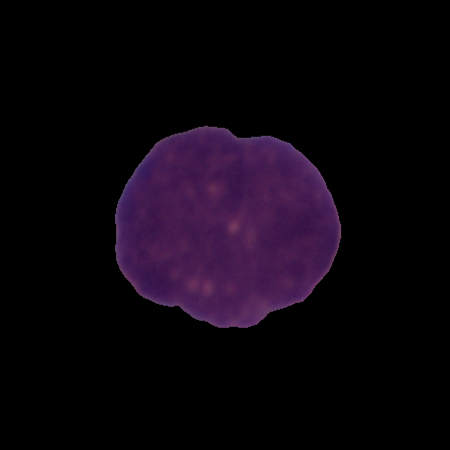
Label: cancer